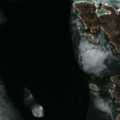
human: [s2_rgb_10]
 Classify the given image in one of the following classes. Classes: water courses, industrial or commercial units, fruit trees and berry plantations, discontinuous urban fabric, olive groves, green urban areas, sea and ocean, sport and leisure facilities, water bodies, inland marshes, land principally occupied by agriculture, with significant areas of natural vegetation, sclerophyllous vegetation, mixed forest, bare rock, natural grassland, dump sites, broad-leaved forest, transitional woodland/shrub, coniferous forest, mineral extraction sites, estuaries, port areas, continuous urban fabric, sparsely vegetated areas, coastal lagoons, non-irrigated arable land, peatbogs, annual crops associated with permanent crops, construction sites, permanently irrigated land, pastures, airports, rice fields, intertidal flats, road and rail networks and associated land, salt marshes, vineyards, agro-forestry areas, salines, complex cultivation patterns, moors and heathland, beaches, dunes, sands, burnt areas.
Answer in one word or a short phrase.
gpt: sea and ocean